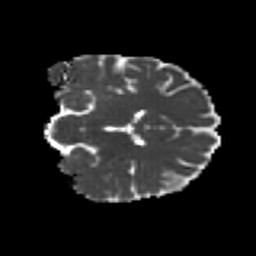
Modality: MD
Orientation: coronal
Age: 23
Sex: female
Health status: healthy
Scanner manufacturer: philips
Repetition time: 7.389 s
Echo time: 0.08599 s